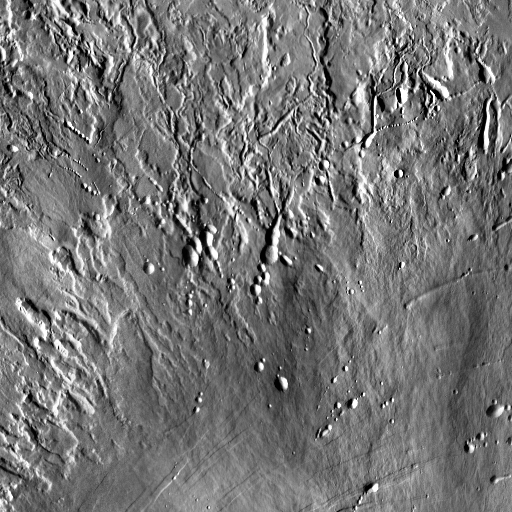
Crater classes present: Background, Other